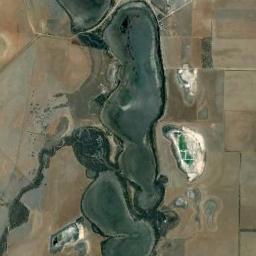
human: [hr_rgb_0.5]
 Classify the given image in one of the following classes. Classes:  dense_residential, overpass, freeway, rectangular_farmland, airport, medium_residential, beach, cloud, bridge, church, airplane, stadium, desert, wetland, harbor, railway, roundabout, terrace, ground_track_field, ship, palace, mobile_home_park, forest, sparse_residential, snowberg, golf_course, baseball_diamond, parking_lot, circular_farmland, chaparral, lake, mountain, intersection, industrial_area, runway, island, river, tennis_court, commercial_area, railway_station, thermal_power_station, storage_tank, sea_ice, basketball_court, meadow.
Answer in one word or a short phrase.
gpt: lake